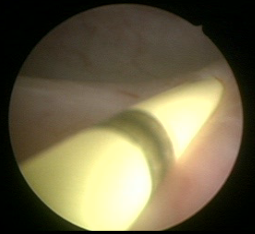
Modality: WLC
Class: Foreign bodies
Subclass: Stent
Lesion: L0
Bladder cancer association: No